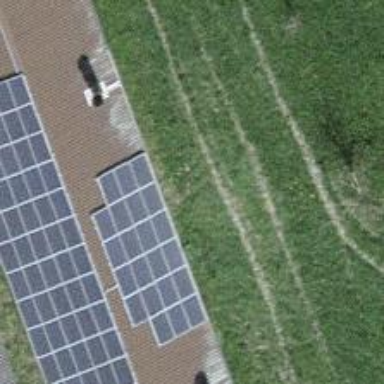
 consisting of solar photovoltaic panels."